Field crop: maize
Growth stage: 1
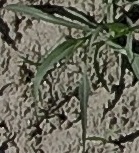
Species: sorghum